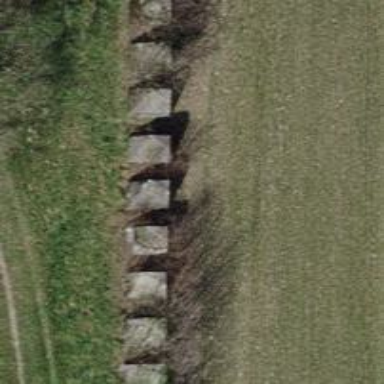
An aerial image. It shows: Block barrier.